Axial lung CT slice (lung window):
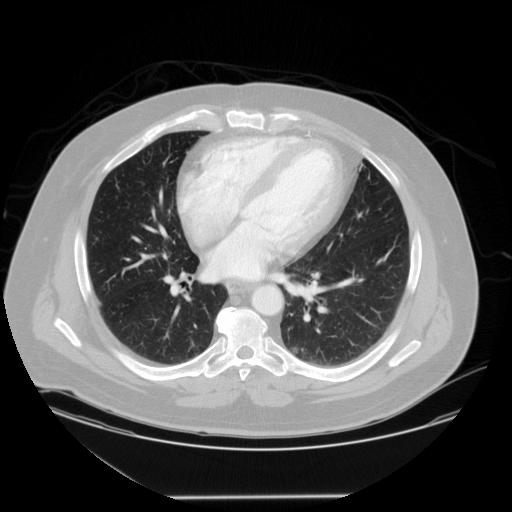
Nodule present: no